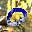
Label: 0